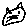
Label: cat